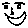
Label: smiley face